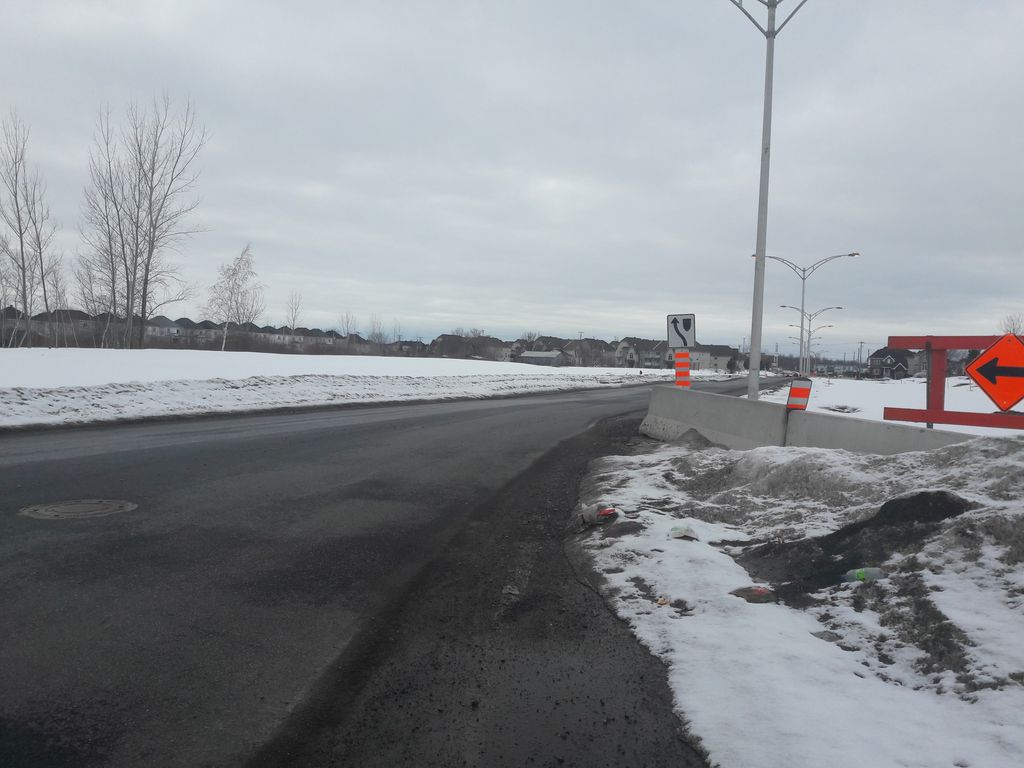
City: montreal